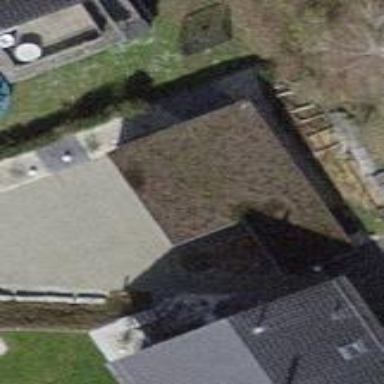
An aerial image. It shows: Garage.